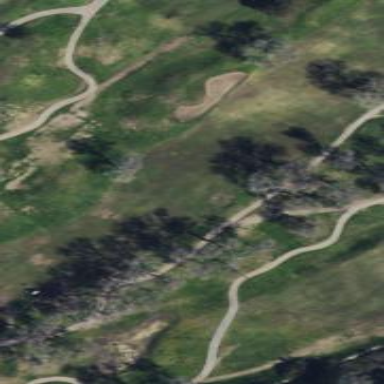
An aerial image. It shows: Scenic golf fairway.